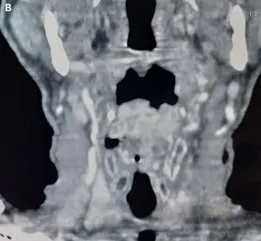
Coronal.
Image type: radiology (ct)